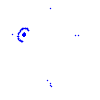
Particle: proton